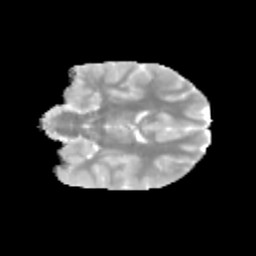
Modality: MD
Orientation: coronal
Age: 9
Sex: male
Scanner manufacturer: siemens
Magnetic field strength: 3 T
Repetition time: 3.8 s
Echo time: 0.07 s